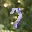
Label: 7